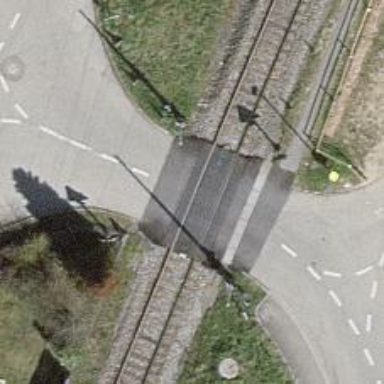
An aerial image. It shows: Railway level crossing.